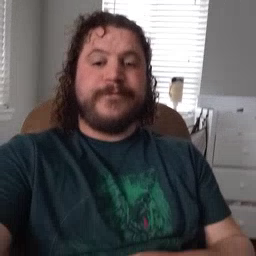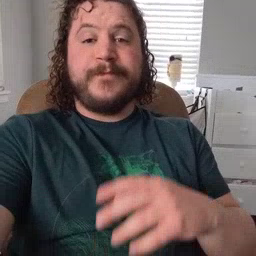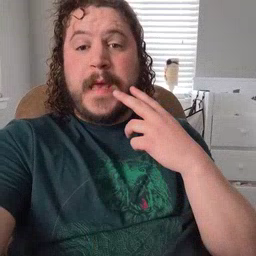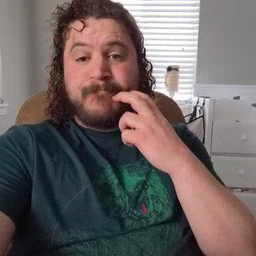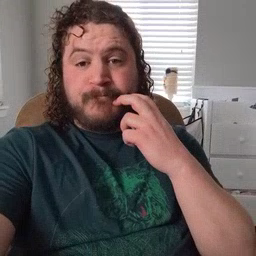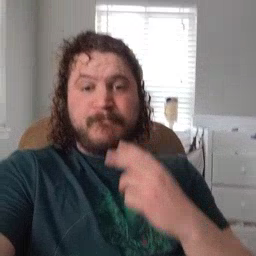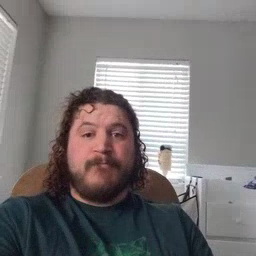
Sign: gum